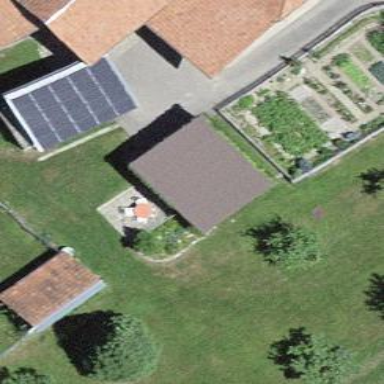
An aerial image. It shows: View of roof of building.